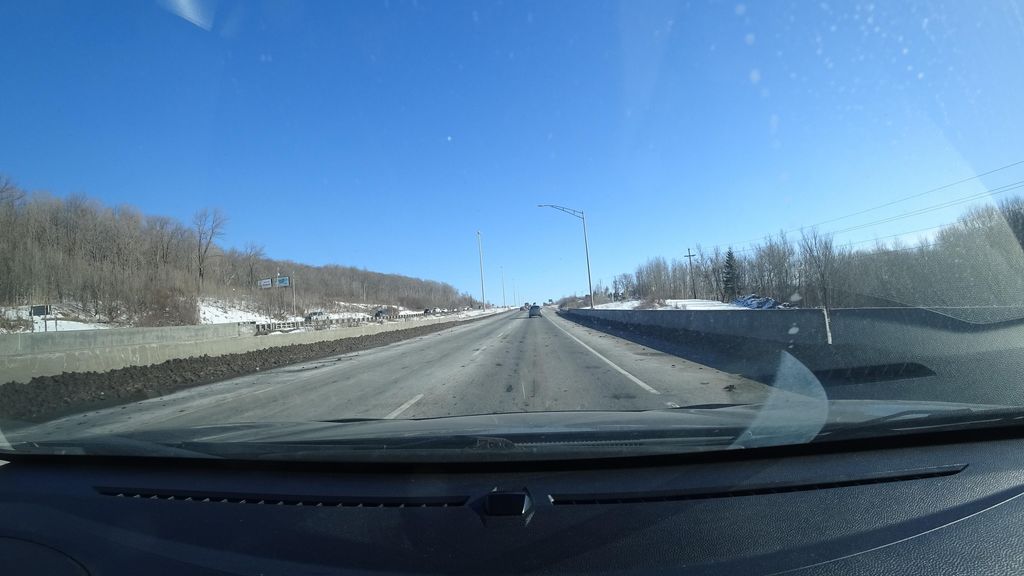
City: quebec_city